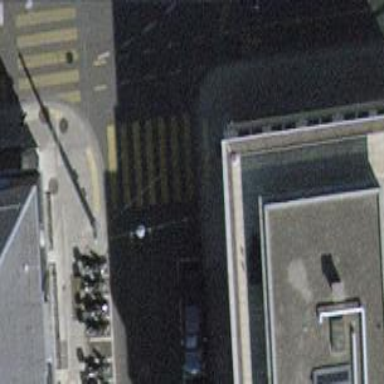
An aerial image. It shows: Crossing with traffic signals. It is zebra crossing.